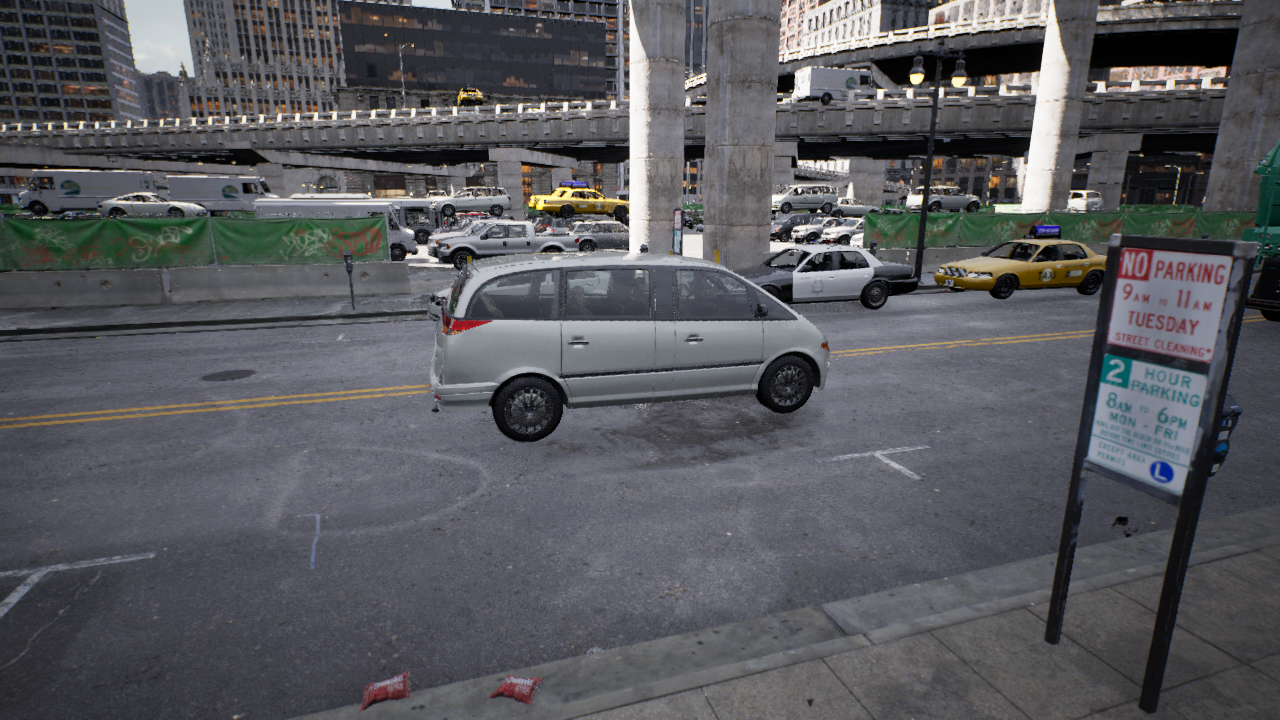
Venue: downtown
Lighting: clear day
Vehicle rig: minivan